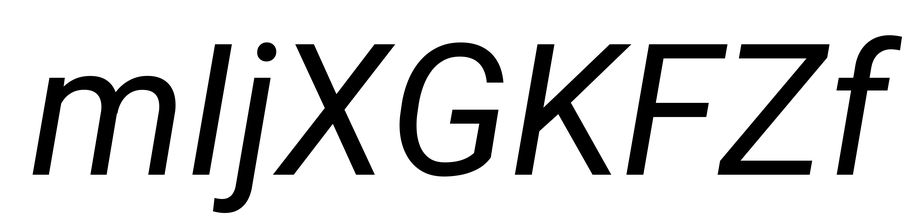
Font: Roboto-Italic_Italic